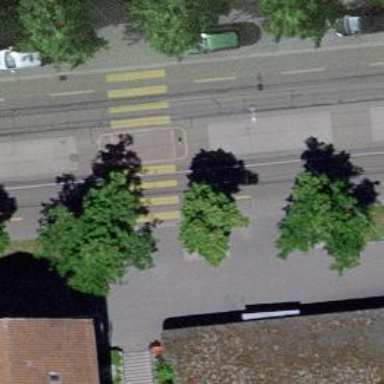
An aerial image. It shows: Tram crossing on the railway.